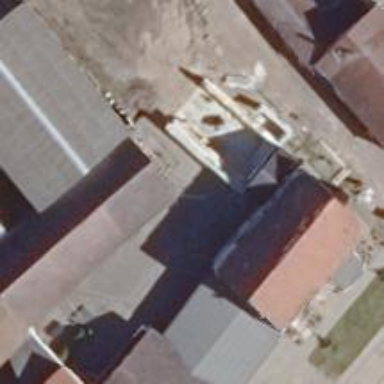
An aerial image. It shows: House with gabled roof oriented along the structure.